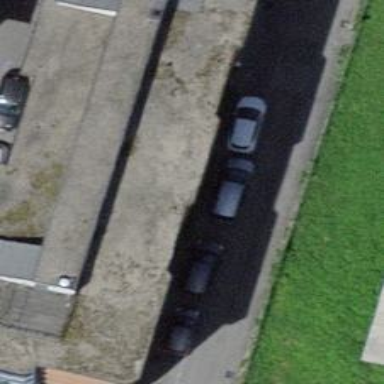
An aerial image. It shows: Parking area with asphalt surface.